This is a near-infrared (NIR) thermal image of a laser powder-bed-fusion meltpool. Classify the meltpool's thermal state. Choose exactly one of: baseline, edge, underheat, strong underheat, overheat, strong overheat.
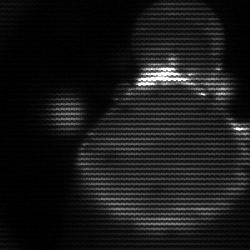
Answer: edge